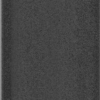
Label: dusty